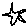
Label: star